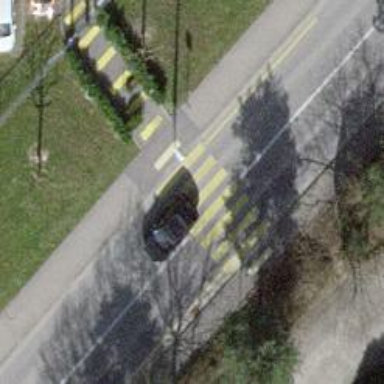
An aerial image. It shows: Marked crossing with zebra stripes on the road.